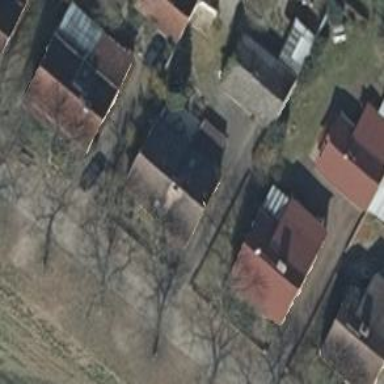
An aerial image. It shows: House with flat roof in light gray color.